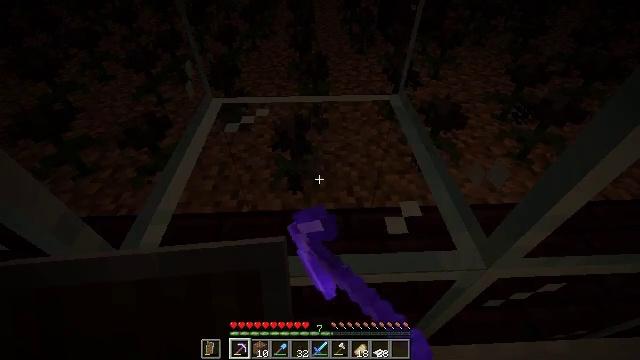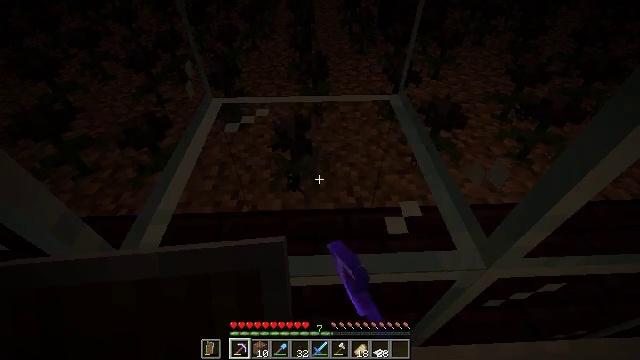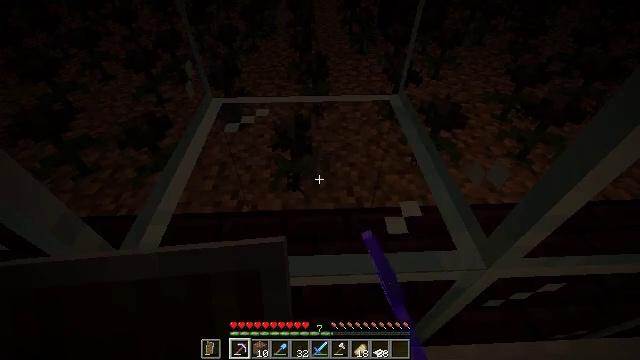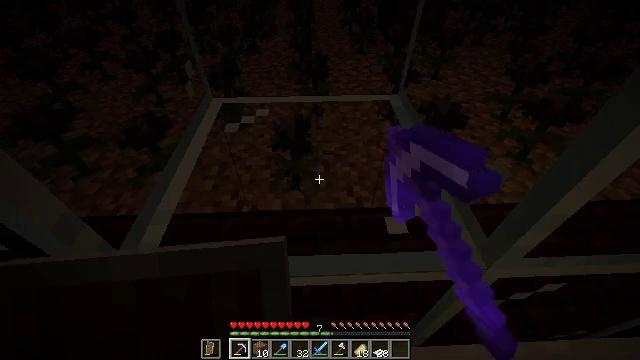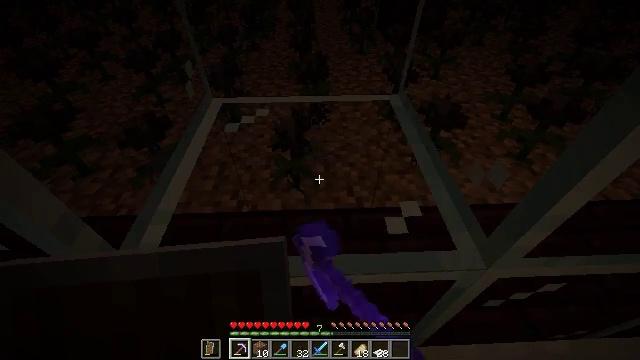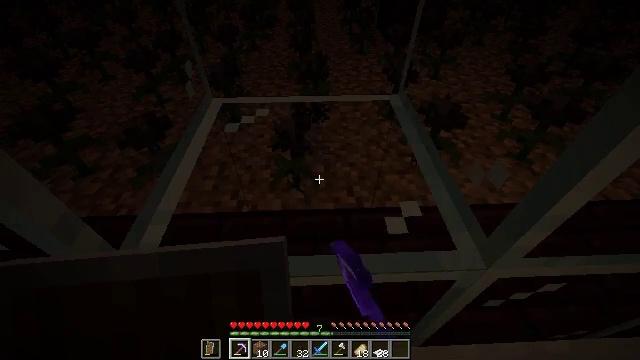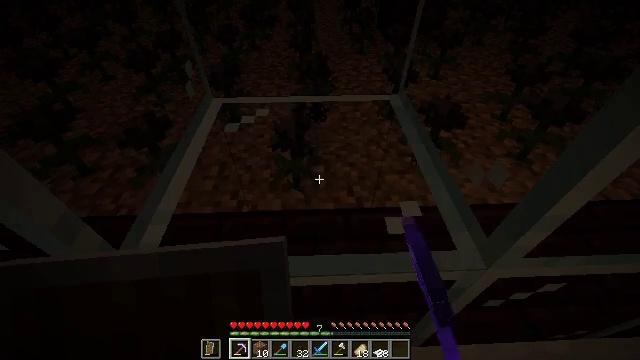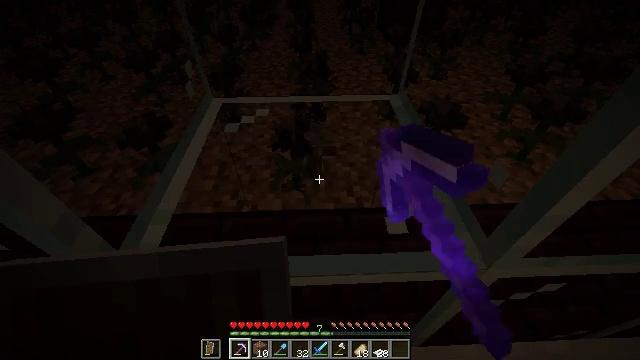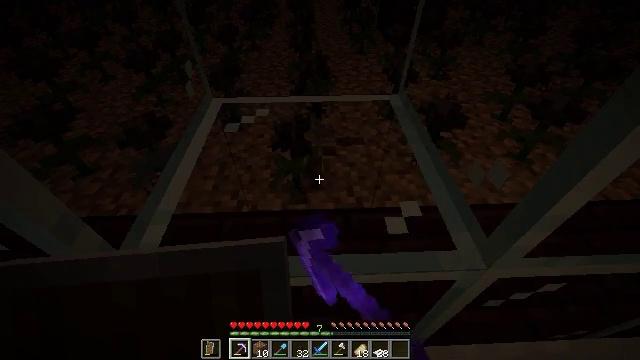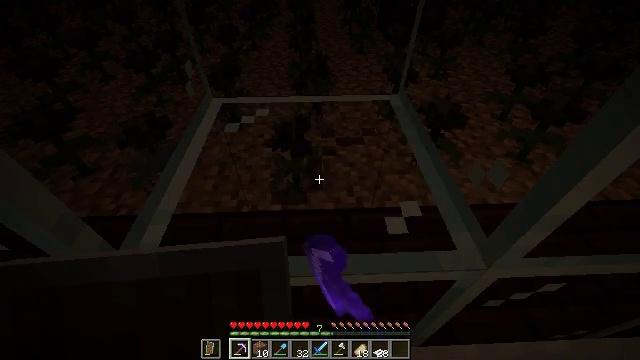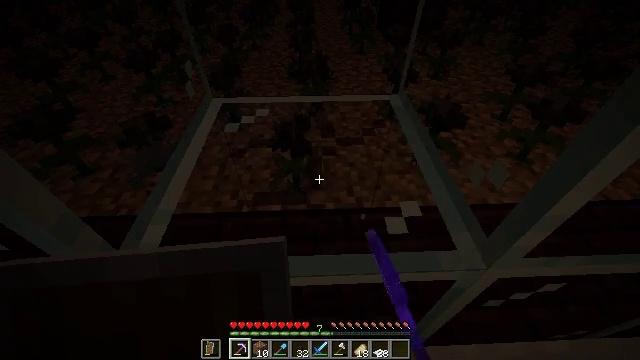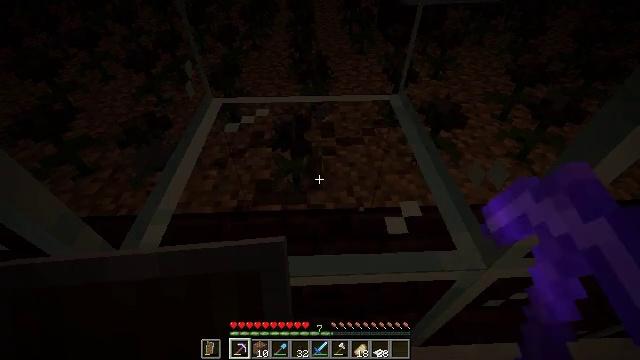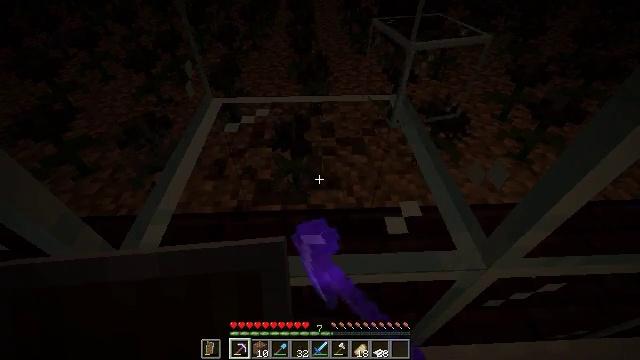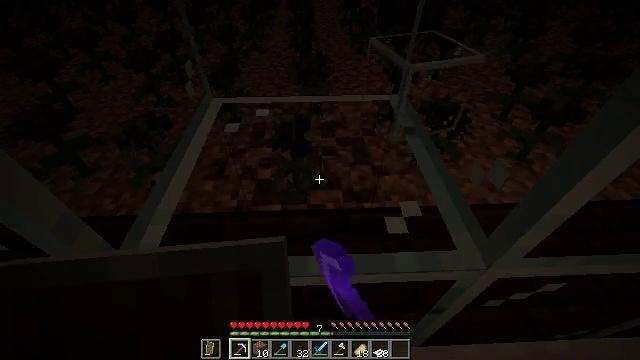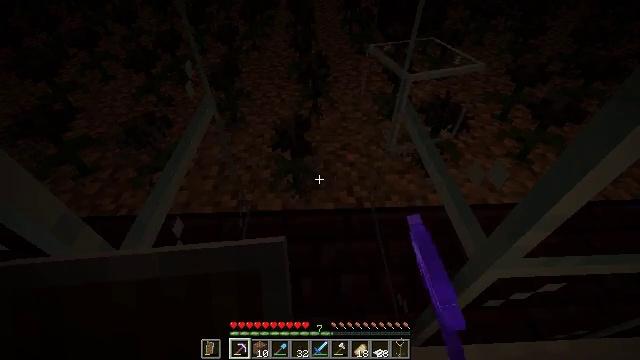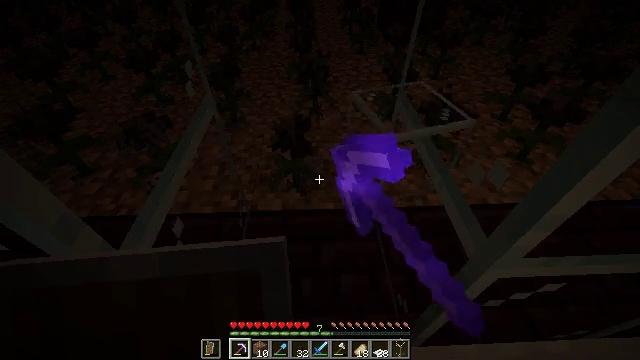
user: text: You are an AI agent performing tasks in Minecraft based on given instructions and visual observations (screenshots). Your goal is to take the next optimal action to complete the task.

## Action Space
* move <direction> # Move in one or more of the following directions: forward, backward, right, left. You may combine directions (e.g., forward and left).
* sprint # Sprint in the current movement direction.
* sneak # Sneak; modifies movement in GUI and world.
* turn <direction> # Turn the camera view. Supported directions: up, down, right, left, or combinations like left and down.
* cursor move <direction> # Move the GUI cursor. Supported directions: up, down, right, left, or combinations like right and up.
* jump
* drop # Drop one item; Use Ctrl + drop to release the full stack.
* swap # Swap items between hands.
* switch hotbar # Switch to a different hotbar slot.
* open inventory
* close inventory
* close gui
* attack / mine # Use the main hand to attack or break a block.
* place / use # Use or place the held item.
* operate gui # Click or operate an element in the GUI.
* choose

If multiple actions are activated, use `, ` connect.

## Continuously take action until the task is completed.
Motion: motion action
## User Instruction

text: Attack the glass to break it.
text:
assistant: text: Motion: attack / mine
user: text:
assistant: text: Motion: attack / mine
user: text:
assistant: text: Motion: attack / mine
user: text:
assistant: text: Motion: attack / mine
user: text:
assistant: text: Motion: attack / mine
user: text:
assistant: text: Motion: attack / mine
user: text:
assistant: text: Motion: attack / mine
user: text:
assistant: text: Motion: attack / mine
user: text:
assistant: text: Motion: attack / mine
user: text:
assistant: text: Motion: attack / mine
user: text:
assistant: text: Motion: attack / mine
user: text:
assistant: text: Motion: attack / mine
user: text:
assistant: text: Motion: attack / mine
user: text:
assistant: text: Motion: attack / mine
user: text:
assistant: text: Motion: attack / mine
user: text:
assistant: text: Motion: attack / mine
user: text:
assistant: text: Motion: attack / mine
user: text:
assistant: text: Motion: attack / mine
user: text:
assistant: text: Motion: attack / mine